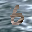
Label: 6